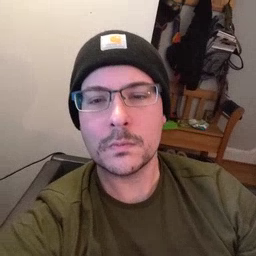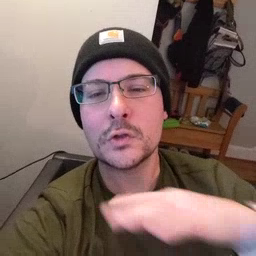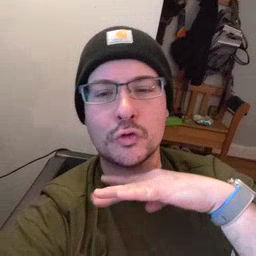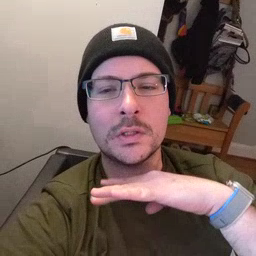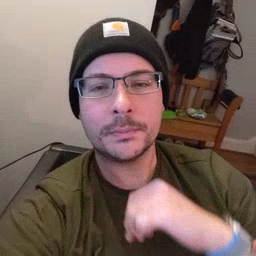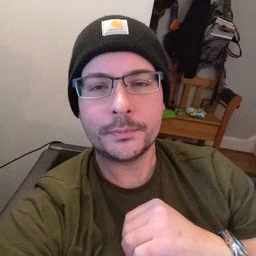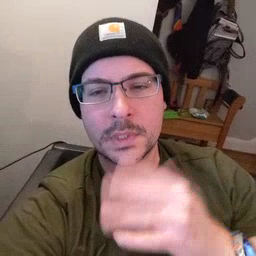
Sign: dirty